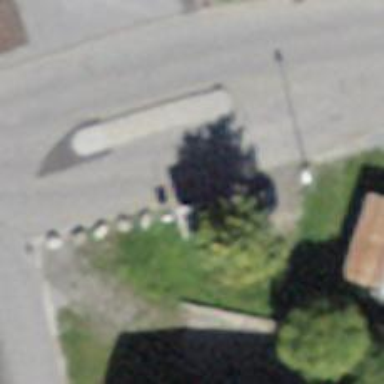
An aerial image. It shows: Bus stop with platform for public transport.